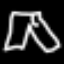
Label: pants